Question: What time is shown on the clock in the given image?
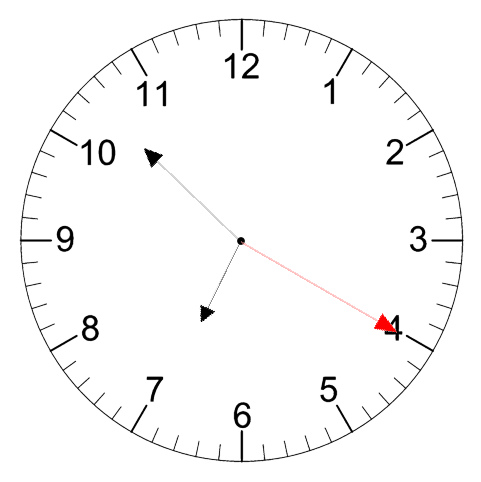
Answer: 06:52:20